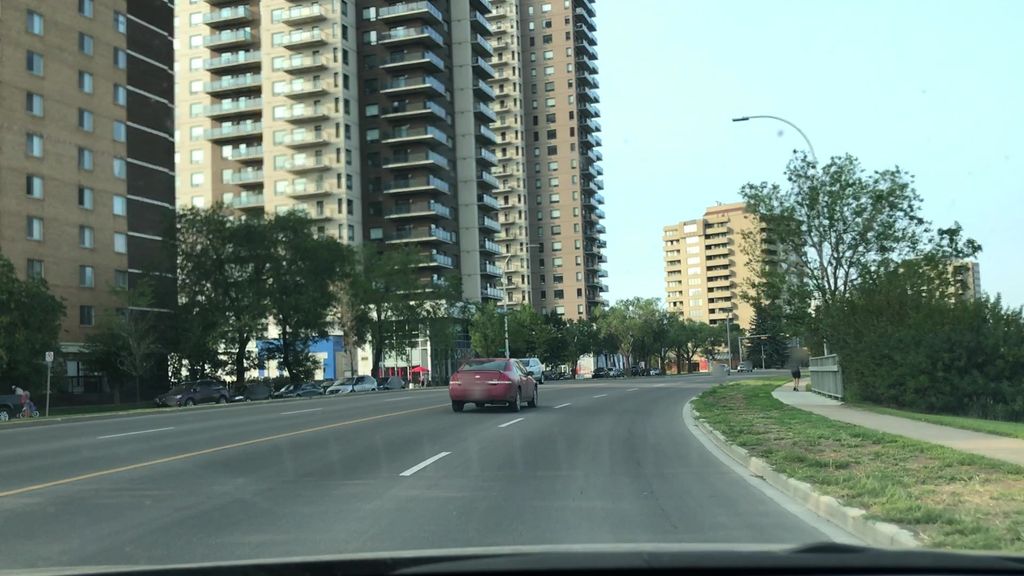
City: edmonton